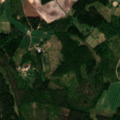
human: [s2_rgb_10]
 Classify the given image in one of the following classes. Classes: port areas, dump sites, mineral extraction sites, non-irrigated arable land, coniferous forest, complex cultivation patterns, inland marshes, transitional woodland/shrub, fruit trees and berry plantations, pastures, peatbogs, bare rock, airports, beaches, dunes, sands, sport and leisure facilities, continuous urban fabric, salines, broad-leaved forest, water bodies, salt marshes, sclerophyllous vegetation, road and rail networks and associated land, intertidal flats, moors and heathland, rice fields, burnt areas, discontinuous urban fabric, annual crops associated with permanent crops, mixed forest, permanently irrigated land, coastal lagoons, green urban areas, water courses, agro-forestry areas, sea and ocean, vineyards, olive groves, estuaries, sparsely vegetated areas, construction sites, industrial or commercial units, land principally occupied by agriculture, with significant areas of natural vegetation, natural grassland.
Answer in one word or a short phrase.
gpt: land principally occupied by agriculture, with significant areas of natural vegetation, broad-leaved forest, coniferous forest, mixed forest, transitional woodland/shrub